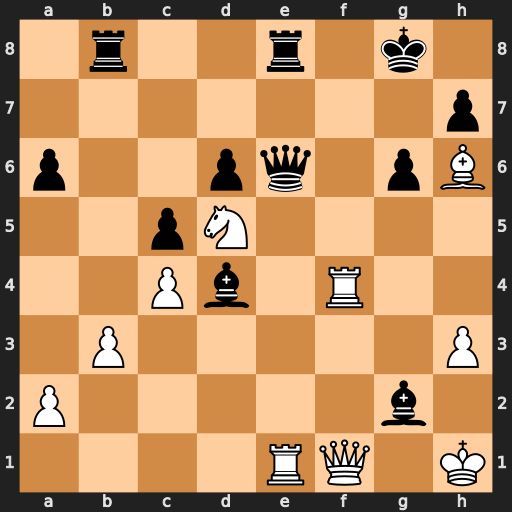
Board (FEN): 1r2r1k1/7p/p2pq1pB/2pN4/2Pb1R2/1P5P/P5b1/4RQ1K
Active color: w
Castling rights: -
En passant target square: -
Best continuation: Kxg2 Qxe1 Rf8+ Rxf8 Qxe1